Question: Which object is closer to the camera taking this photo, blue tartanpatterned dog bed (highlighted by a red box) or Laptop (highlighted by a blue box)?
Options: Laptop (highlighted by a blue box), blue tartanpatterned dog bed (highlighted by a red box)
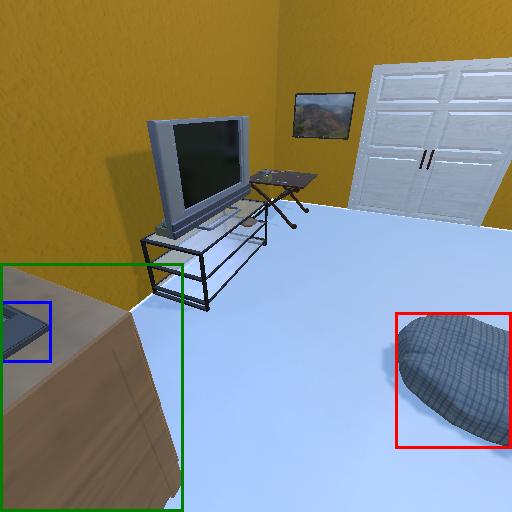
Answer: Laptop (highlighted by a blue box)